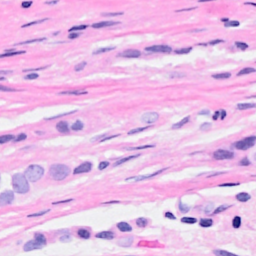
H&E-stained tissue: Breast